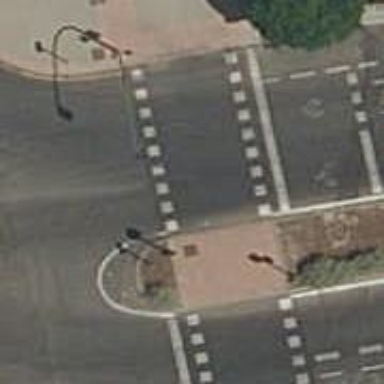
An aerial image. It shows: Road with traffic signals and zebra crossing with traffic signals.